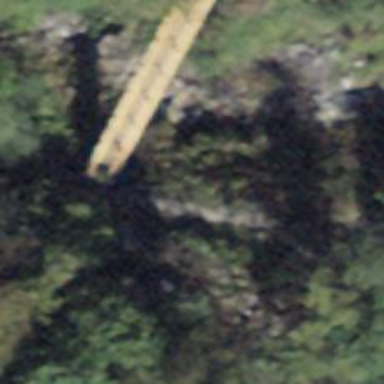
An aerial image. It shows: Path on bridge.